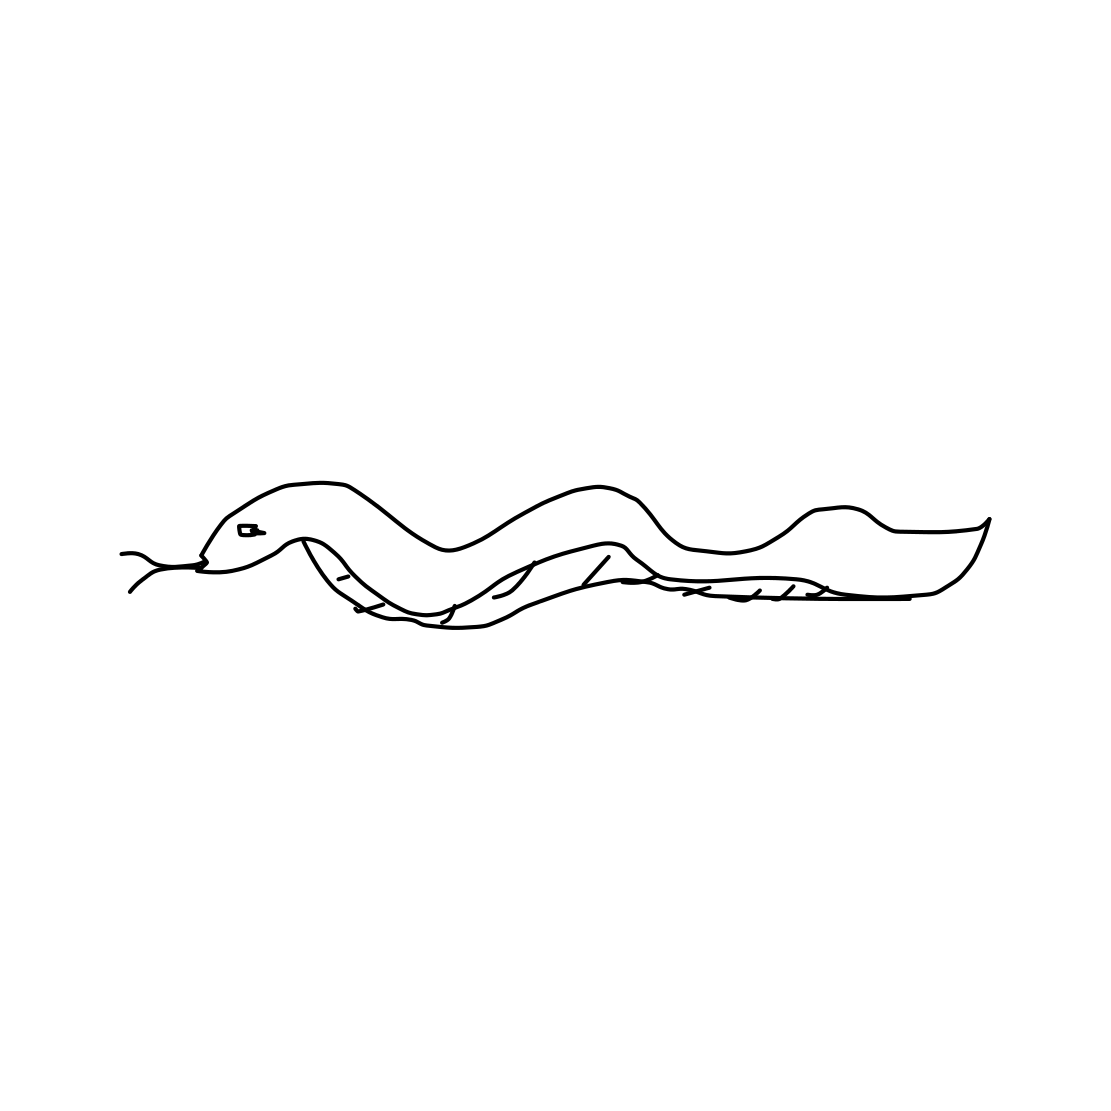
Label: snake